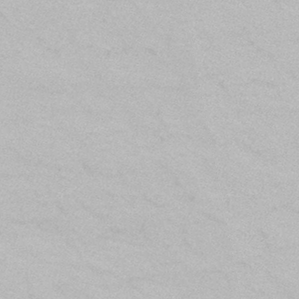
Label: frost